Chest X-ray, AP view. Patient: 8 years old, sex F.
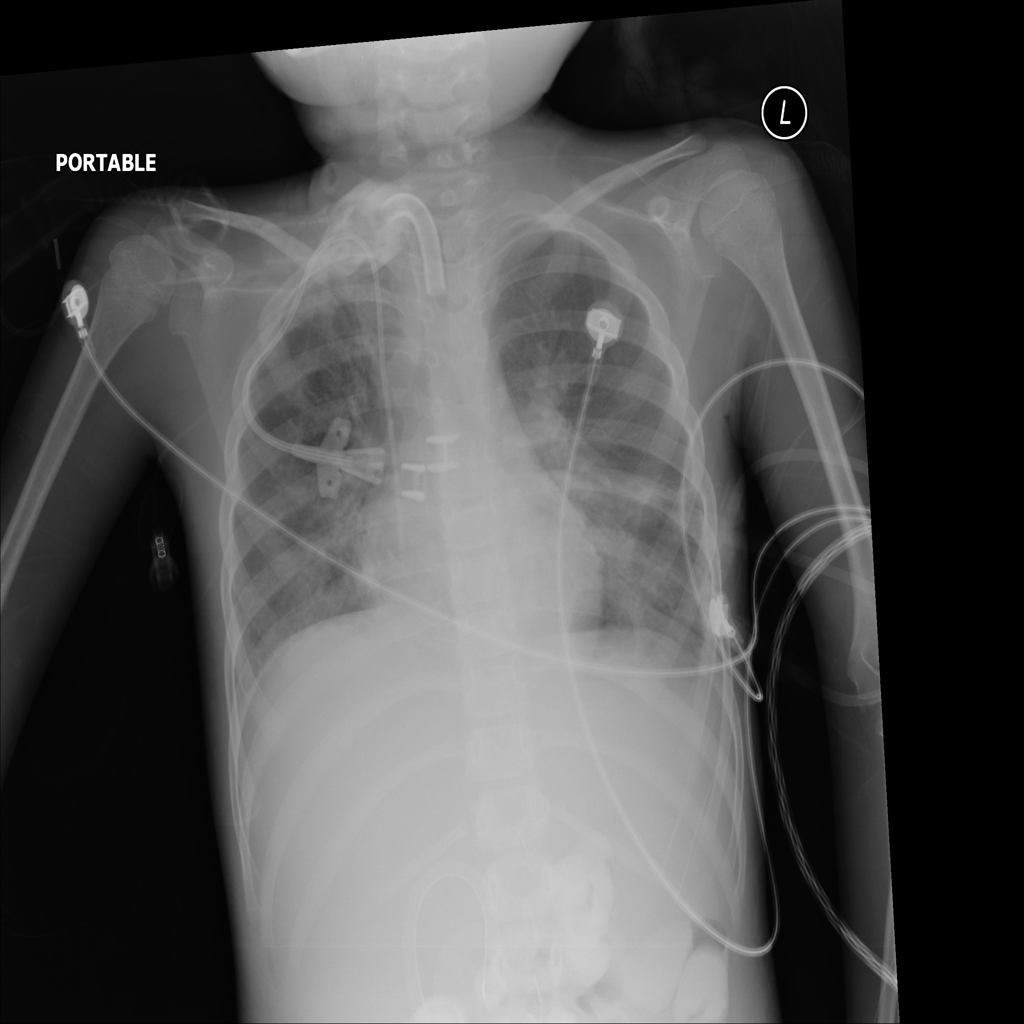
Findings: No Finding